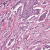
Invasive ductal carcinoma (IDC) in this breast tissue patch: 1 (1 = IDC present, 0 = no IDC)